Interaction volume radius: 5 \u00c5
Interaction volume height: 15 \u00c5
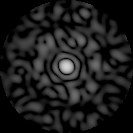
Disorder parameter: 0.8106